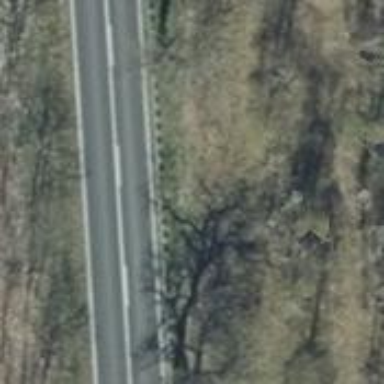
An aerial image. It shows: Primary road with asphalt surface.